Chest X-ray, PA view. Patient: 36 years old, sex M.
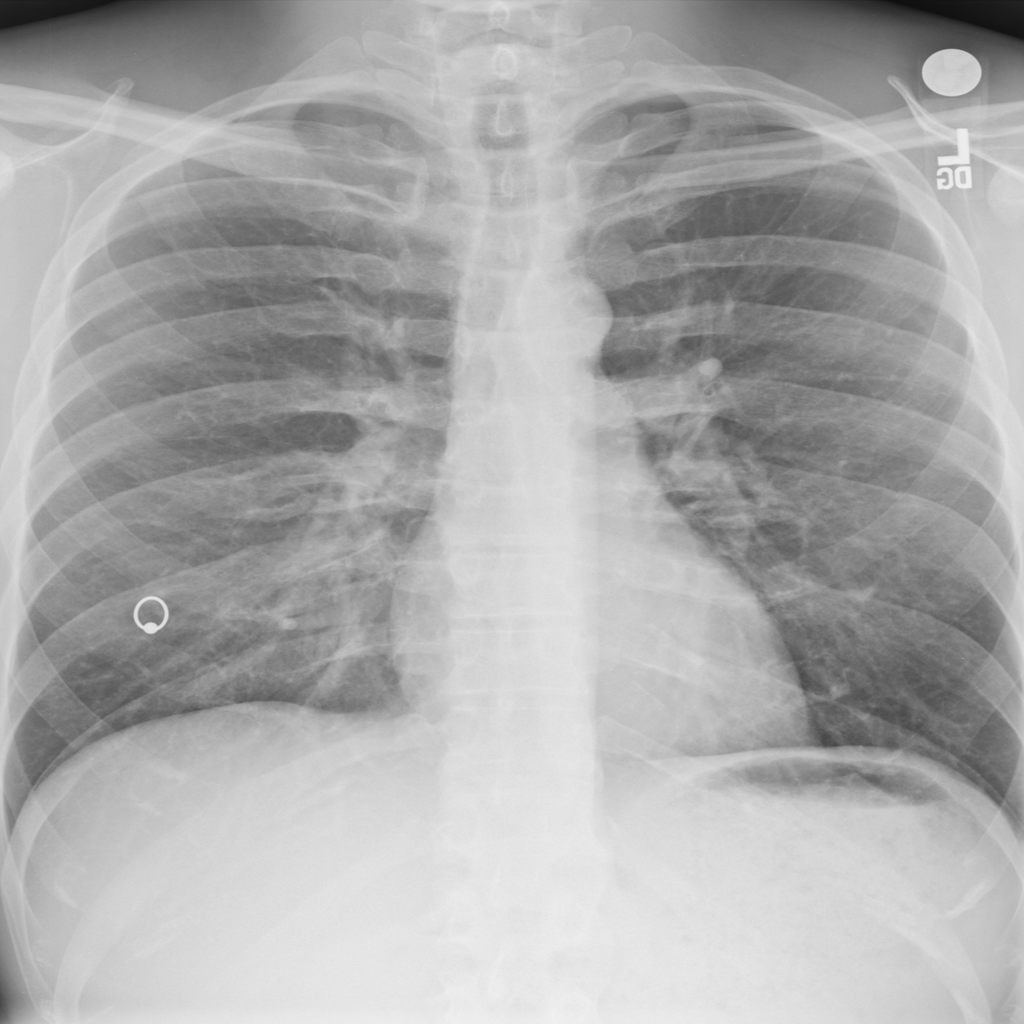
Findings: No Finding